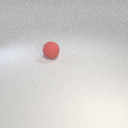
large red rubber sphere